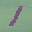
Label: 1